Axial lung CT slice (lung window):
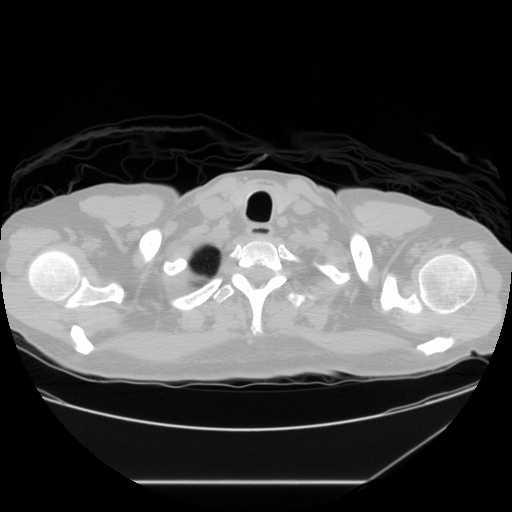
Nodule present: no